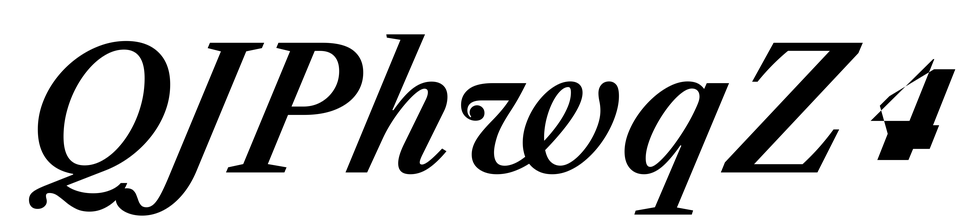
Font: LibreCaslonText-Italic_SemiBold_Italic